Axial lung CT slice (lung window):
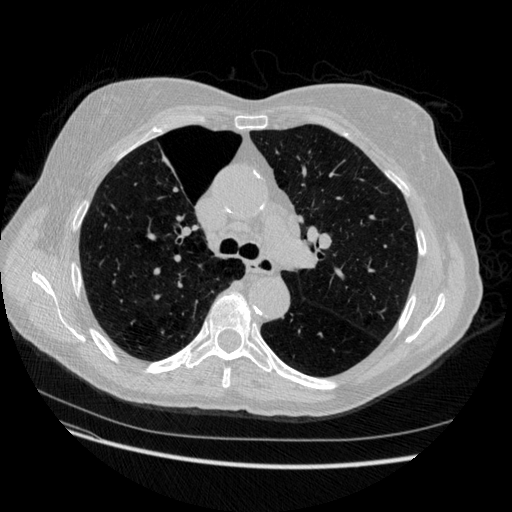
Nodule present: no